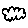
Label: cloud